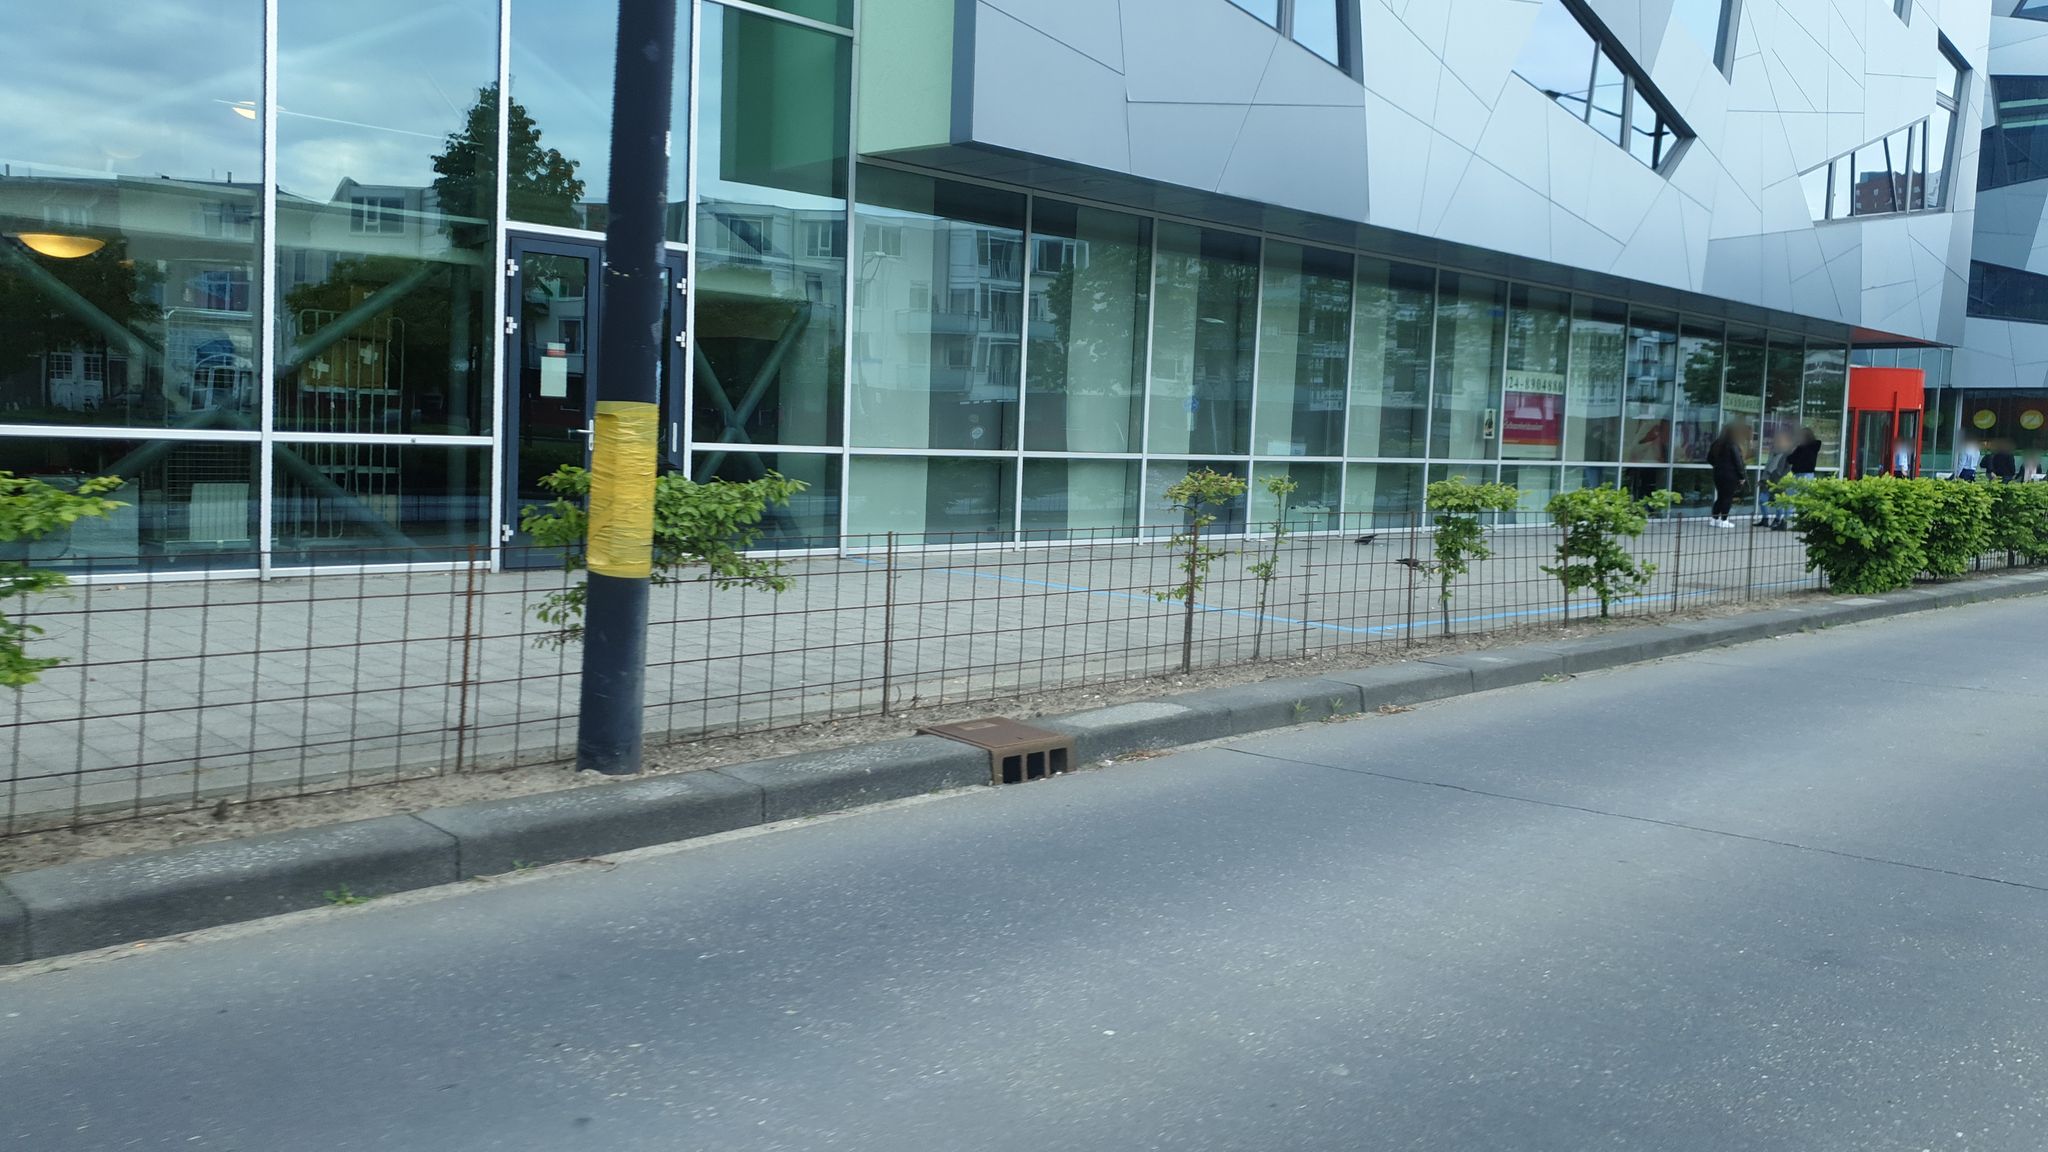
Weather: clear
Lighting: day
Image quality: good
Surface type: walking surface
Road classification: busway
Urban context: urban centre
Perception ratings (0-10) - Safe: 5.34, Lively: 6.83, Beautiful: 5.44, Boring: 4.11, Depressing: 5.67, Wealthy: 3.41